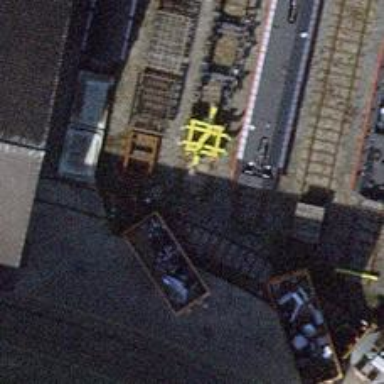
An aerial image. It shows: Single-track railway yard.